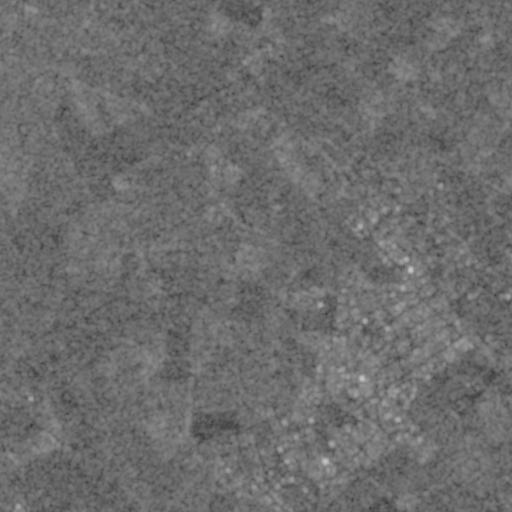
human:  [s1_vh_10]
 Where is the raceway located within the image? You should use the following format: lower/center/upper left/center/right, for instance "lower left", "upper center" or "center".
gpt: The raceway is located in the upper right of the image.
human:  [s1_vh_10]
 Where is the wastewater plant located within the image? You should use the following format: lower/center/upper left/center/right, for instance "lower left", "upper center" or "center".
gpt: The wastewater plant is located in the lower right of the image.
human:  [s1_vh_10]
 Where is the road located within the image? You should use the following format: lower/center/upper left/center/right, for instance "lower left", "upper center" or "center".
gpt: There is no road in the image.

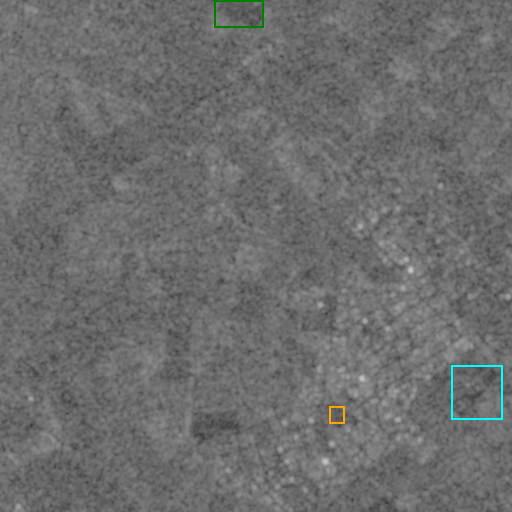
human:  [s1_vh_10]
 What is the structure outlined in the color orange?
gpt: The structure outlined in orange is a park.
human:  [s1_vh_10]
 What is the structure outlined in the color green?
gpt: The structure outlined in green is a track.
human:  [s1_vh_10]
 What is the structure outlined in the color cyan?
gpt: The structure outlined in cyan is a wastewater plant.
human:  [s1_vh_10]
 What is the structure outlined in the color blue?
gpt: There is no blue outline.